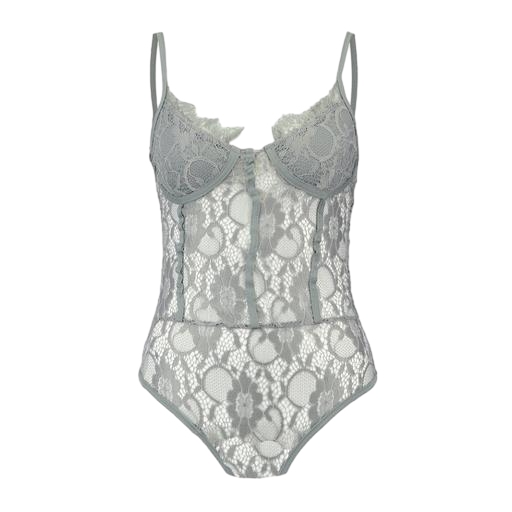
grey lace, gray lace, gray lace vest, white background